Question: Sometimes (randomly) my asp.net mvc application outputs page where single character is being replaced with weird question marks, as shown on image

This behavior is constant until data changes, and it does not disappear with page refresh. The whole page is in Georgian unicode. I am using asp.net mvc 3 with visual studio 2010 and iis express. This is also observed on published site to IIS 7.5. I have seen similar issues in asp.net webforms application too.
I have observed this behavior not only on db-provided data, but simple anchors, generated with html helper
'''
TagBuilder addAnchor = new TagBuilder("a");
addAnchor.AddCssClass("add-item");
addAnchor.MergeAttribute("href", "#");
addAnchor.SetInnerText(SharedResources.Add); //resource item contains string damateba
'''
which output anchor "damatba"
And this is not issue with page rendering on browser-side, as raw response already contains these symbols.
As it seems, disabling buffer output by setting 'Response.BufferOutput = false;' removes weird characters from page. But I use <URL> for referencing bundles, and it cannot work with disabled buffer output - no scipts or stylesheets get referenced on page.
Has anyone of you had a similar problem? This is actually critical for me, as currently it affects data where that single character being damaged is the correct answer information of a multi-select test question.
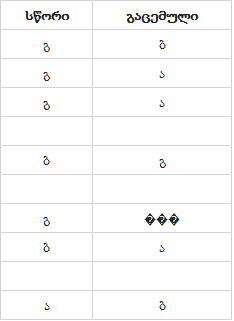
Answer: I had the same bug. It is Cassette with a feature that rewrites the result HTML content (and needs BufferOutput set to true) to move referenced script and stylesheet tags to the top if needed.
See the option at <URL>.
When I turned off this feature, the bug has disappeared.
My observations:
1. It is appeared only with remote requests. Local requests are always ok.
2. The location of question marks is always constant for all clients, browsers and computers.
3. The location of question marks changes only after recompilation of the application.